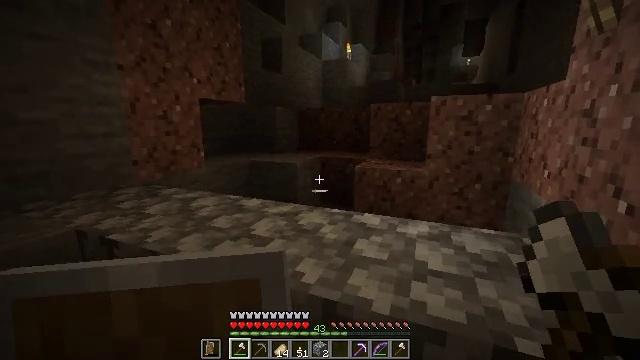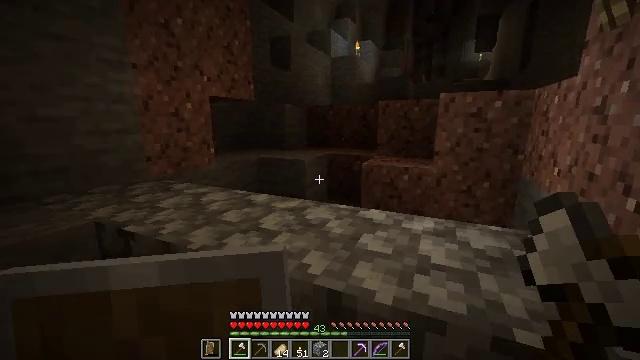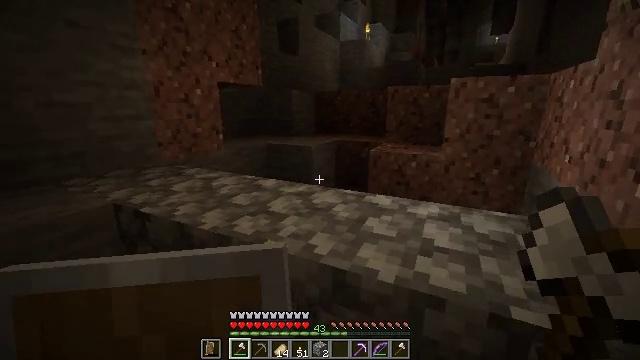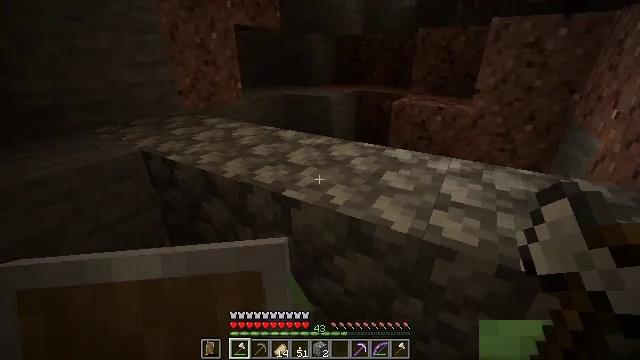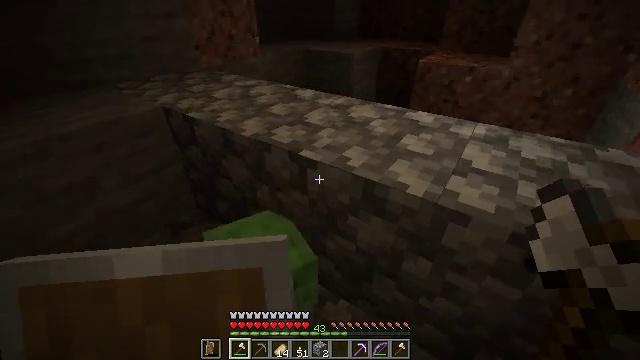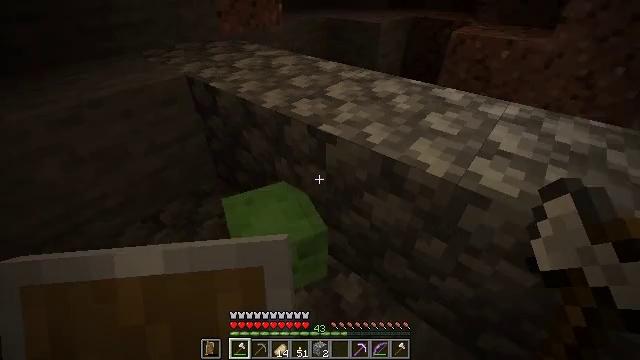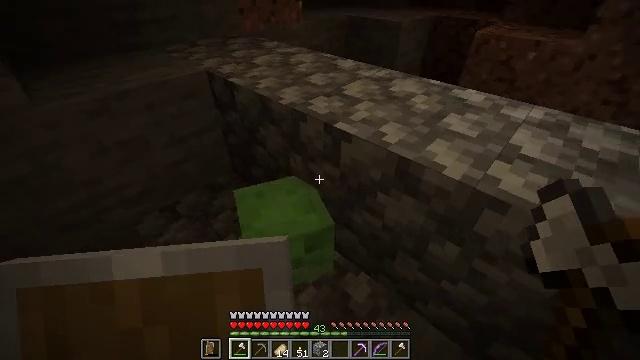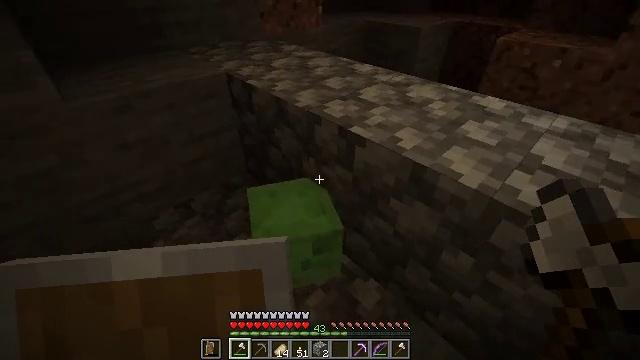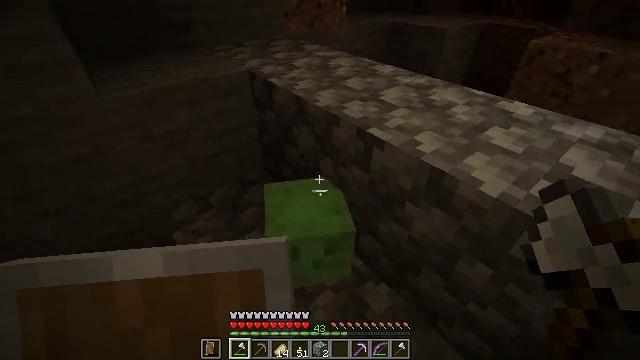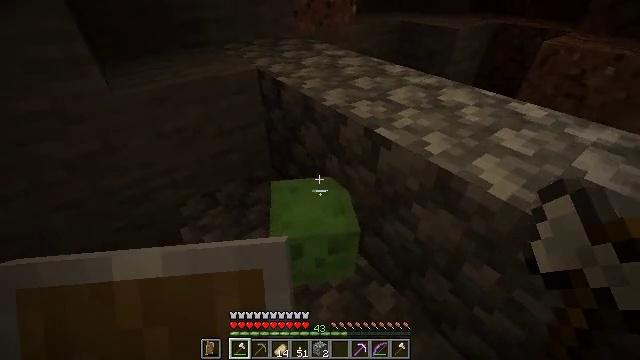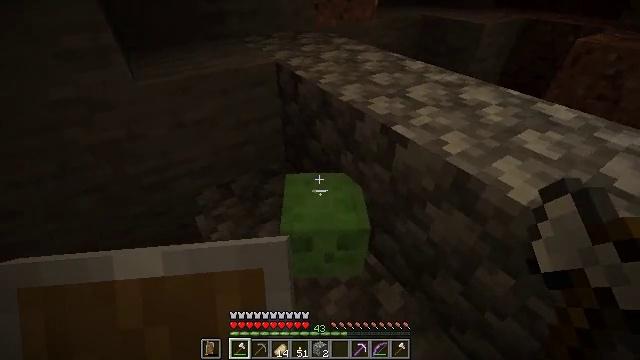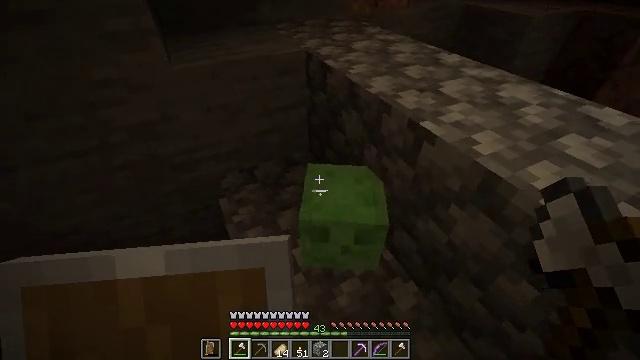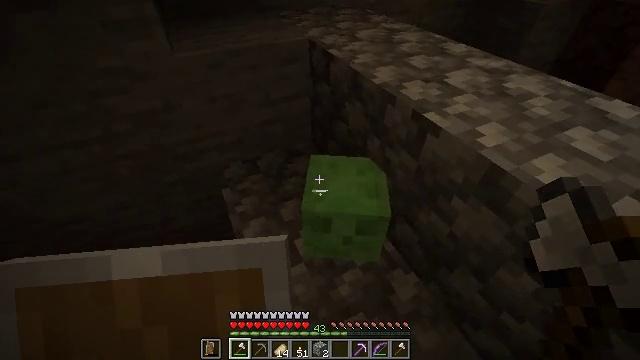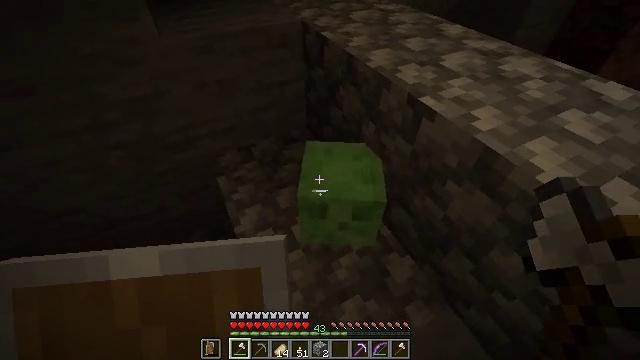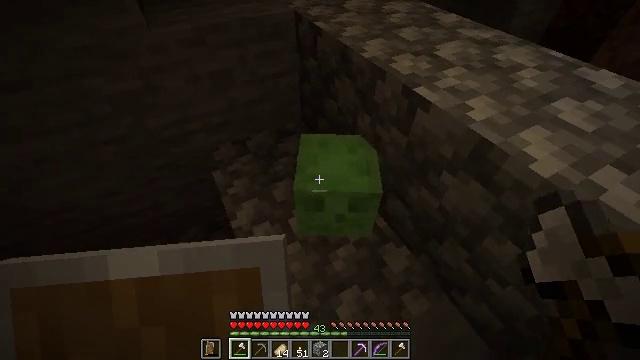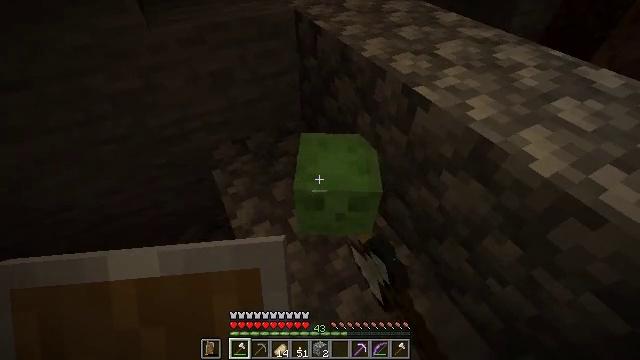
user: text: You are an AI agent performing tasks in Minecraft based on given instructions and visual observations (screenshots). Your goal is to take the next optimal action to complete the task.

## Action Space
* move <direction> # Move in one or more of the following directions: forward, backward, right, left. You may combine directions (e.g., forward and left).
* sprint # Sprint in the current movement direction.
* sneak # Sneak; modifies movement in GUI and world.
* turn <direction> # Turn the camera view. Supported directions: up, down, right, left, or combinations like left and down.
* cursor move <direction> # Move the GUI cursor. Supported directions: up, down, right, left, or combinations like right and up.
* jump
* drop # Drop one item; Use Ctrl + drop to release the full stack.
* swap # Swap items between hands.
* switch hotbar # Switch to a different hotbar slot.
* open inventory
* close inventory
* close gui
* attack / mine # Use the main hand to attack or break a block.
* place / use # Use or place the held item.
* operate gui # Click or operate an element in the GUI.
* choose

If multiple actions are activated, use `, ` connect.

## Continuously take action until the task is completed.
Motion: motion action
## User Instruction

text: Kill the slime.
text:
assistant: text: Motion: turn left
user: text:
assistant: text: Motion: turn left and down
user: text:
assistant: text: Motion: turn left and down
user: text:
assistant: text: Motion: turn left and down
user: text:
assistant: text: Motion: turn left and down
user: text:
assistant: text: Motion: turn left
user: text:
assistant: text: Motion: turn left
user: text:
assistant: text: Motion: turn left
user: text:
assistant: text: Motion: turn left
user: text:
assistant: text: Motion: turn left and down
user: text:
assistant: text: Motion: turn left and down
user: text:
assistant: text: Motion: turn down
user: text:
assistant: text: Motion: turn right and down
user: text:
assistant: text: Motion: turn right and down, attack / mine
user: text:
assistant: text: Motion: attack / mine
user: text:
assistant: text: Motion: attack / mine
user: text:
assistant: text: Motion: no_op
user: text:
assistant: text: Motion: no_op
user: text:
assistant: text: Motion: no_op